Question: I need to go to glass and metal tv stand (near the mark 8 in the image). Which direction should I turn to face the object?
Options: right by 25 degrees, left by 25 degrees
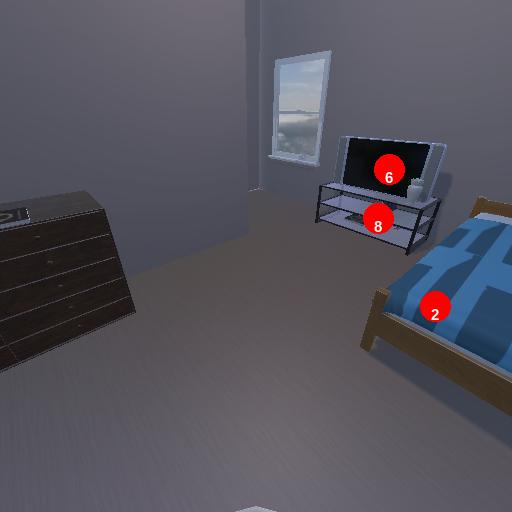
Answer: right by 25 degrees